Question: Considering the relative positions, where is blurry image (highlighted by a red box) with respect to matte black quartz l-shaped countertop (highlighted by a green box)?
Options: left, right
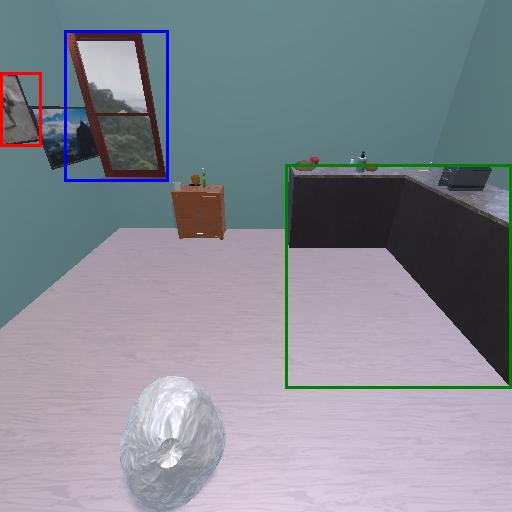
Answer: left